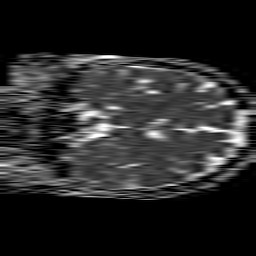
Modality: ADC
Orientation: coronal
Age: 53
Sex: female
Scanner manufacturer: philips
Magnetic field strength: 1.5 T
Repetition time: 4.6 s
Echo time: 0.08941 s